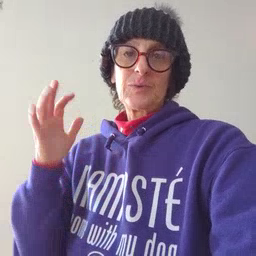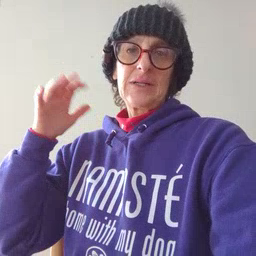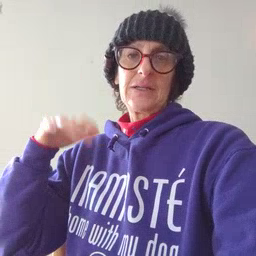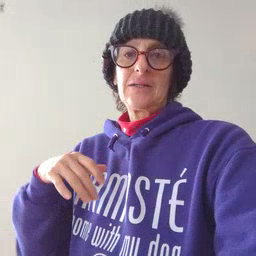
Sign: rain